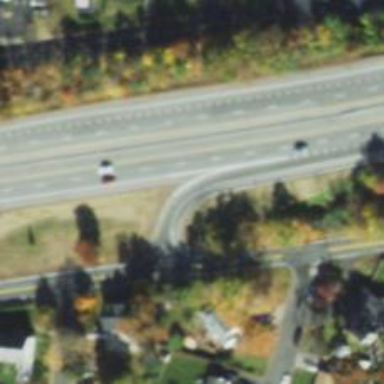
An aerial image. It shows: Primary link highway.